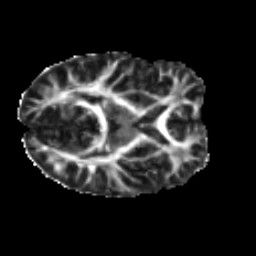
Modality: FA
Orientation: axial
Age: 28
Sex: male
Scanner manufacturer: ge
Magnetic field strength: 3 T
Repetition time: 7.8 s
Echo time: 0.0606 s